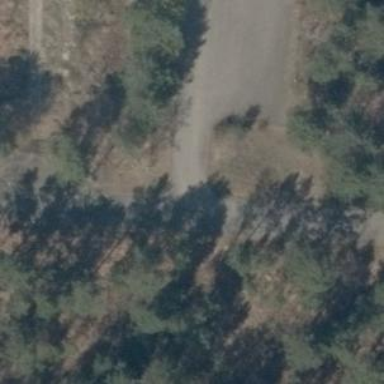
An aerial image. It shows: Asphalt parking aisle road for service vehicles.